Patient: sex F, age 26
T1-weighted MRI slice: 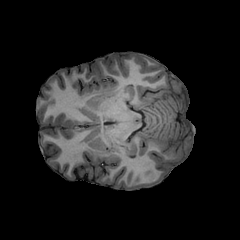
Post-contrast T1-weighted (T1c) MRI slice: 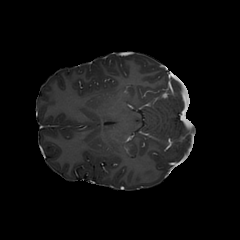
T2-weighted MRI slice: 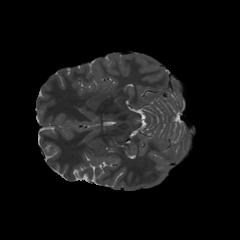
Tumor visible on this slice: no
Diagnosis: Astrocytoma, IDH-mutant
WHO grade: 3